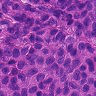
Metastatic tissue present: yes